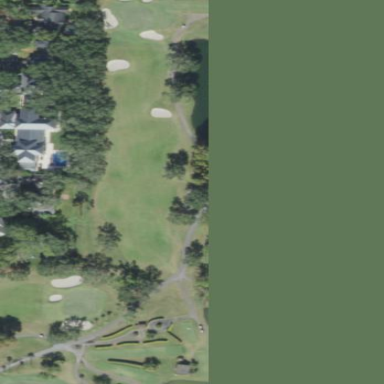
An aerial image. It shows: Golf fairway surrounded by grass.